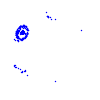
Particle: electron